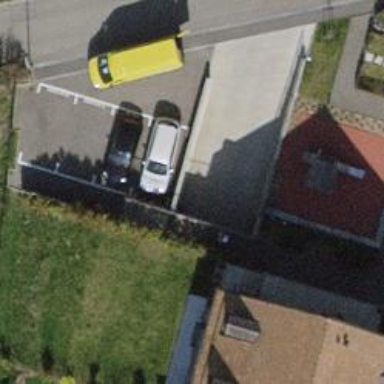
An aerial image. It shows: Parking entrance with concrete surface.